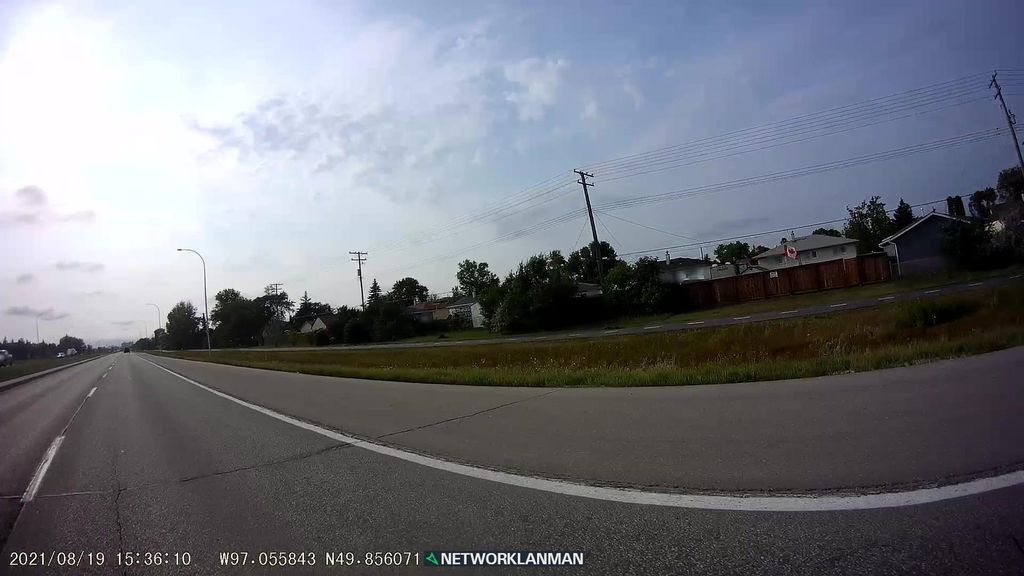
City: winnipeg